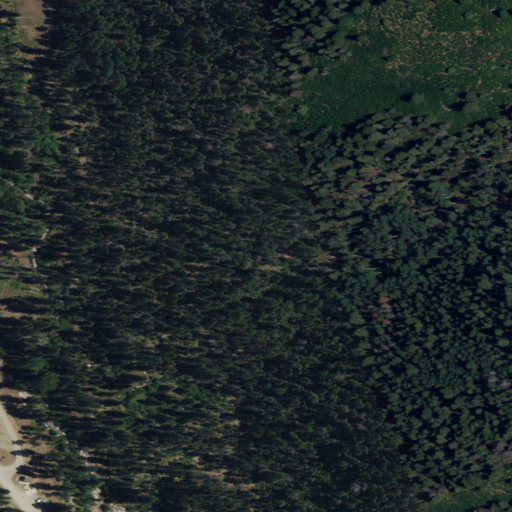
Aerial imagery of valley in New Mexico named Indian Canyon containing evergreen forest, shrub, deciduous forest, and mixed forest